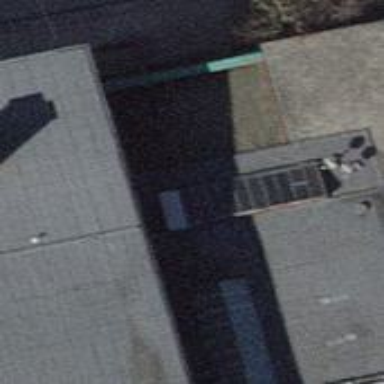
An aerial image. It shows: View of roof of building.